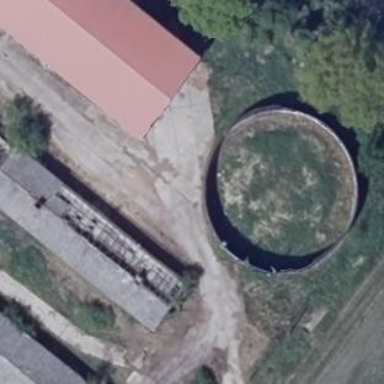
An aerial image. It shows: Storage tank building.